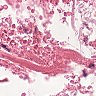
Metastatic tissue present: no